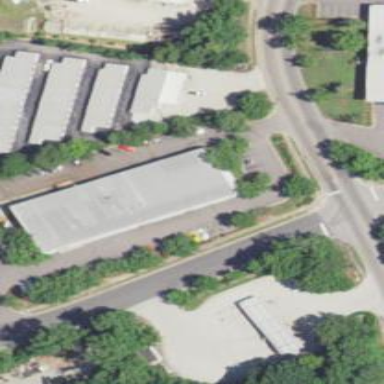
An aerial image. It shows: Commercial building.